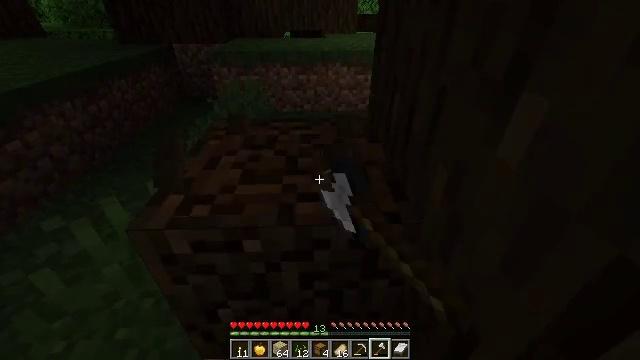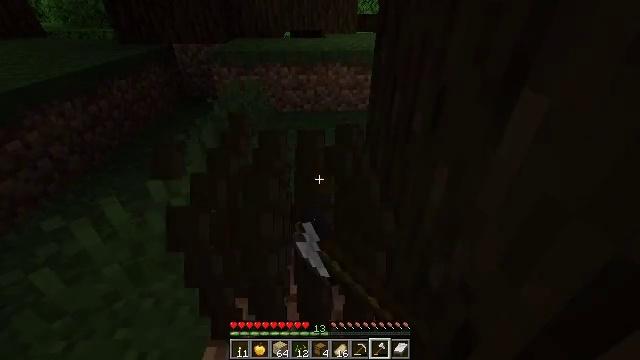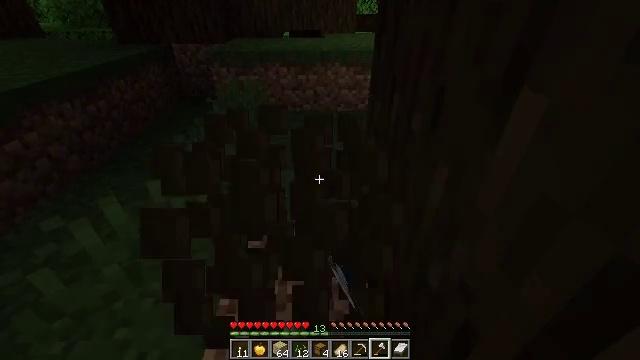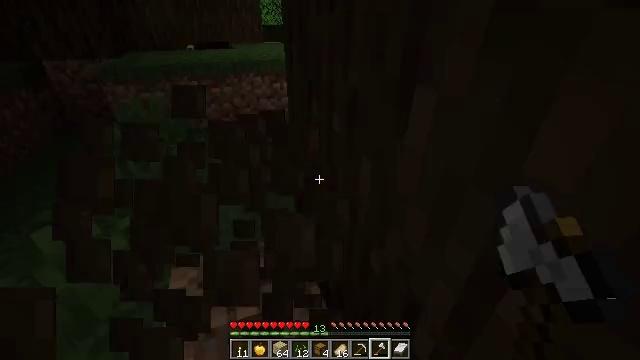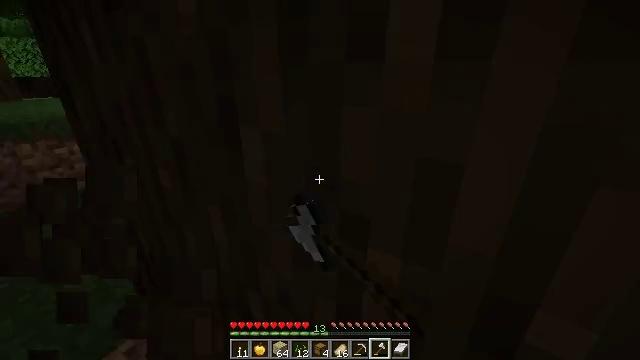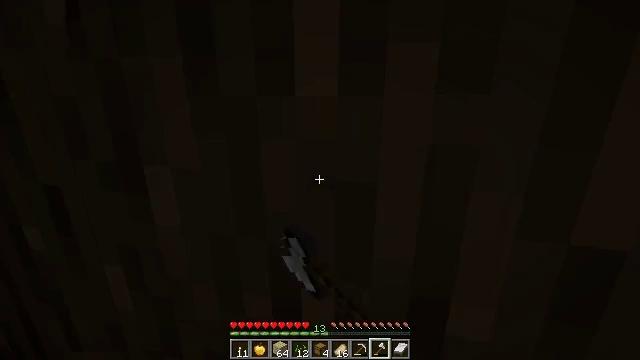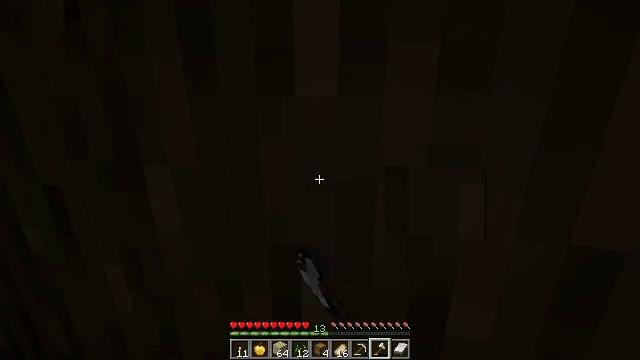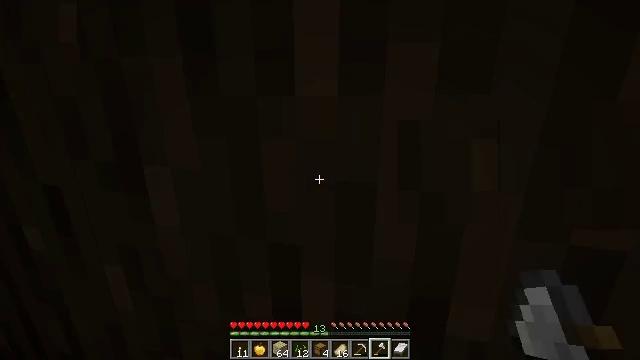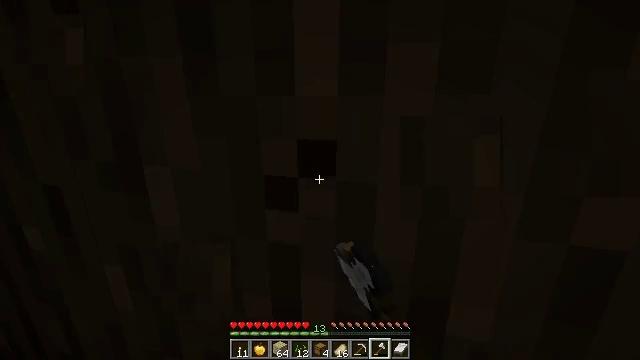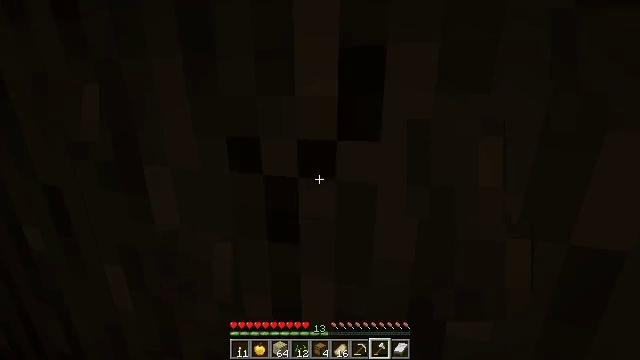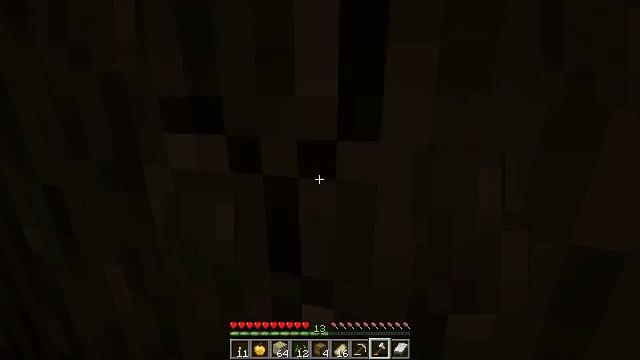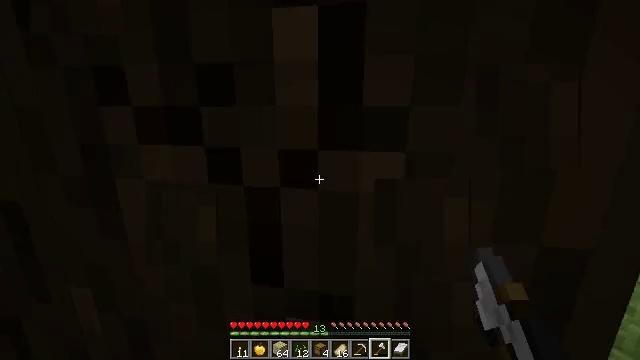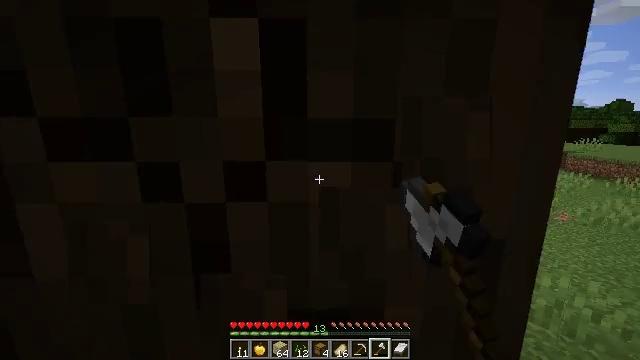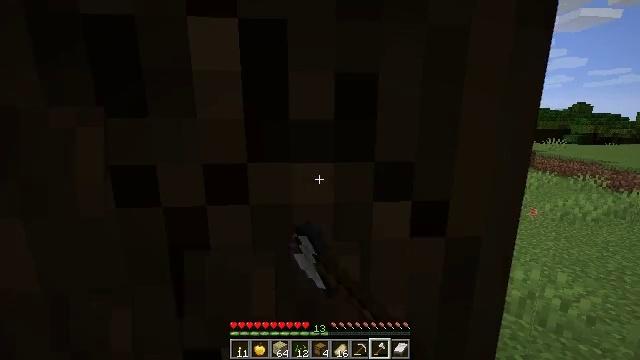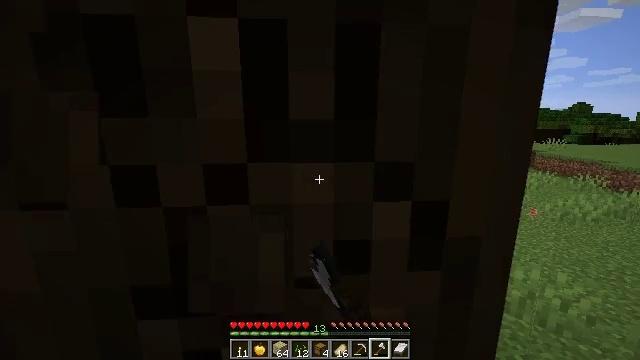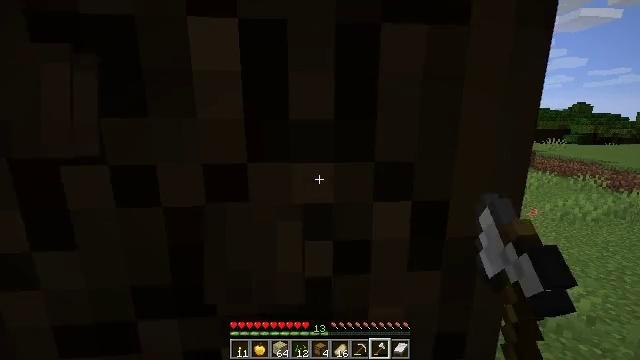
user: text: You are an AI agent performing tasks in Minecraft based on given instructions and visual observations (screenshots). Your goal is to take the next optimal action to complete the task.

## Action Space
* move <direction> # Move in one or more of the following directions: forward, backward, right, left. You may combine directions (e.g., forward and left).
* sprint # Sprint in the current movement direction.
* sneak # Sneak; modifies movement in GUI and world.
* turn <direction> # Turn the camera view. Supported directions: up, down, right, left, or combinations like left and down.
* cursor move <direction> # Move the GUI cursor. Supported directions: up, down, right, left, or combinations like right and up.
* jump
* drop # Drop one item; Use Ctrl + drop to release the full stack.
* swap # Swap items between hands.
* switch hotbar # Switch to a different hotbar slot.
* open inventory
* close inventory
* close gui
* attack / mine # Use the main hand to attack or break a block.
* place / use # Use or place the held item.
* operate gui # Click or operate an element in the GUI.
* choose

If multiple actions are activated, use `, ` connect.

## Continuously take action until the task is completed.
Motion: motion action
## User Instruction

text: Mine the dark oak log from a tree.
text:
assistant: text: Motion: attack / mine
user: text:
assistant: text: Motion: attack / mine
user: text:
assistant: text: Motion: turn right and up, attack / mine
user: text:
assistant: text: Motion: turn right and up, attack / mine
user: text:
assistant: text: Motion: turn right and up, attack / mine
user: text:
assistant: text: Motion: attack / mine
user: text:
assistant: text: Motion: attack / mine
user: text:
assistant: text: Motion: attack / mine
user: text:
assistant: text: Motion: attack / mine
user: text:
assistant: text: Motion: attack / mine
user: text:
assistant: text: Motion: turn right and up, attack / mine
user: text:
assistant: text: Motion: turn right and up, attack / mine
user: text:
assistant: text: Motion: turn right, attack / mine
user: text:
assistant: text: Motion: attack / mine
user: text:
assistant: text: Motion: attack / mine
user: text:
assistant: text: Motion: attack / mine
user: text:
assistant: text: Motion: attack / mine
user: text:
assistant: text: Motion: attack / mine
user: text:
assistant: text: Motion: attack / mine
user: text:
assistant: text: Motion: attack / mine
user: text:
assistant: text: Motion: turn left and down, attack / mine
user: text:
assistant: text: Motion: turn left and down, attack / mine
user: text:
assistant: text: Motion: turn left and down, attack / mine
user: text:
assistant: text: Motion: turn left and down, attack / mine
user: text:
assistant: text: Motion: turn left and down, attack / mine
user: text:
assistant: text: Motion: attack / mine
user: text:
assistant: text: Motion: attack / mine
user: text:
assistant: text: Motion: attack / mine
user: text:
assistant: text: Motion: attack / mine
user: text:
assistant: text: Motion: turn left and up, attack / mine